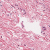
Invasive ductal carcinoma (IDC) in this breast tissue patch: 0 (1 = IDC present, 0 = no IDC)